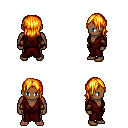
a pixel art fantasy rpg character, male body template, human, dark skin, red robe, metal pants, light blonde long bangs hairstyle, cloth bracers, four views (front, back, left, right), 2x2 character sprite sheet, small pixel art, hard edges, no anti-aliasing